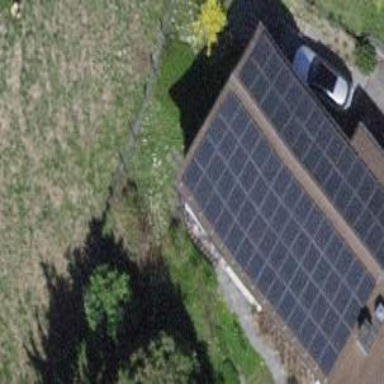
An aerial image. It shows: Solar power generator using photovoltaic panels.